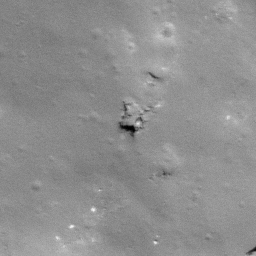
Pit: Oday 2
Host crater: Oday
Host type: impact_melt
Lunar coordinates: latitude -30.946, longitude 158.064